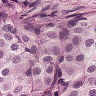
Metastatic tissue present: yes